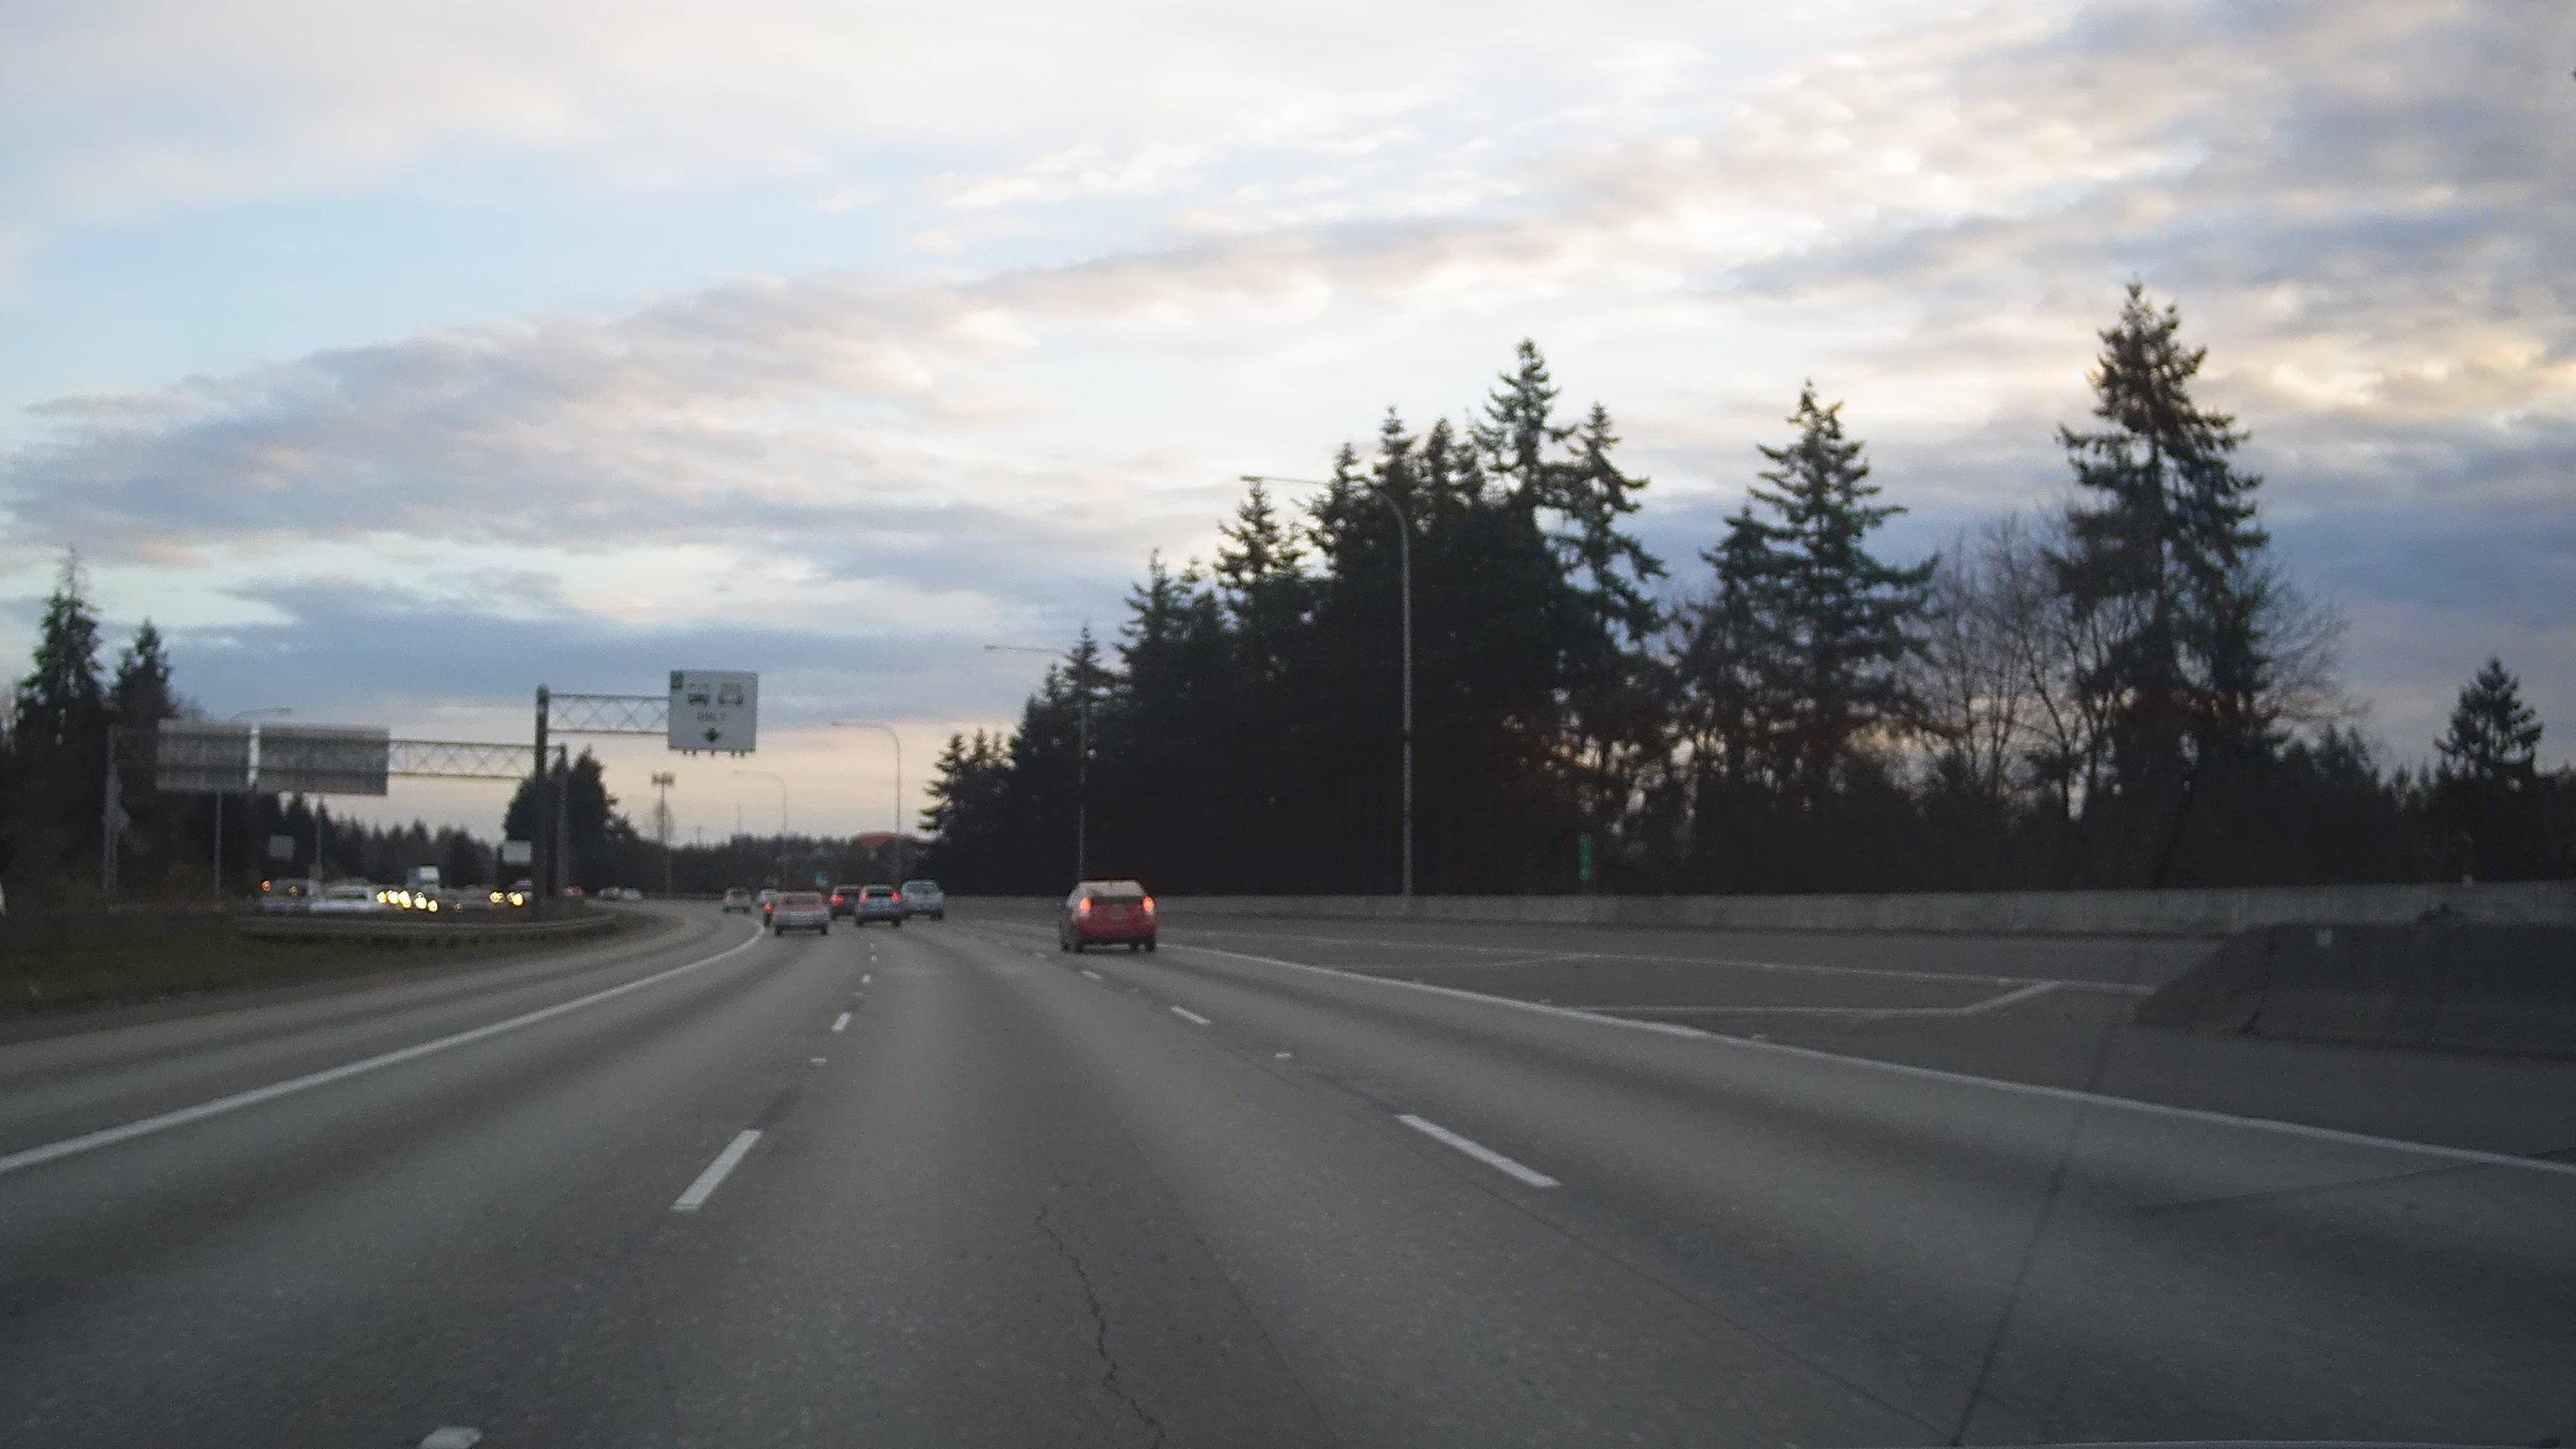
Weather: cloudy
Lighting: day
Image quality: slightly poor
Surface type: driving surface
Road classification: motorway
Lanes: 4
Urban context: urban centre
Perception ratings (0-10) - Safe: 2.53, Lively: 1.95, Beautiful: 5.73, Boring: 1.11, Depressing: 4.39, Wealthy: 0.96